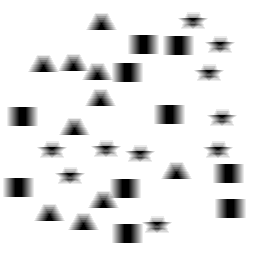
Squares: 10
Triangles: 10
Stars: 10
Total shapes: 30